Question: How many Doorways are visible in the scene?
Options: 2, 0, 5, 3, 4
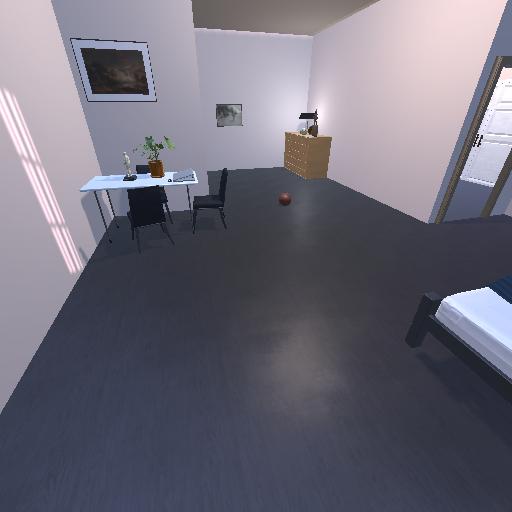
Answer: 2